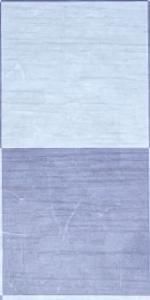
Label: Empty